Interaction volume radius: 10 \u00c5
Interaction volume height: 10 \u00c5
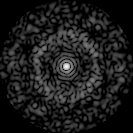
Disorder parameter: 0.8138